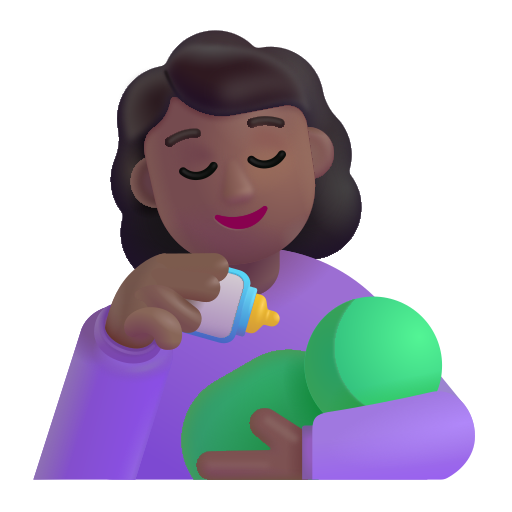
woman feeding baby color  dark